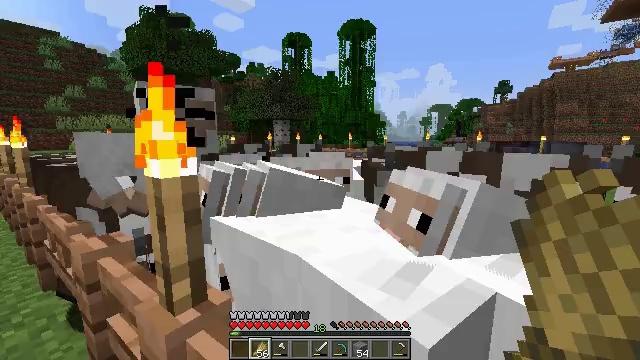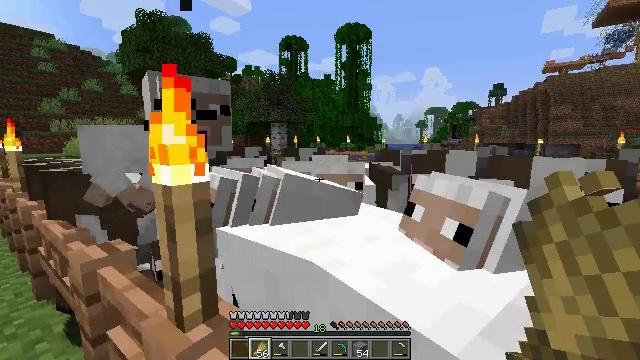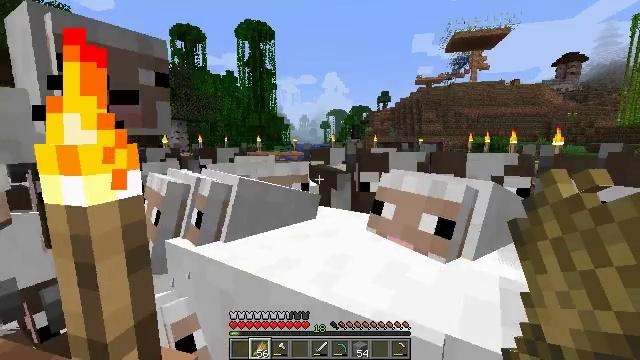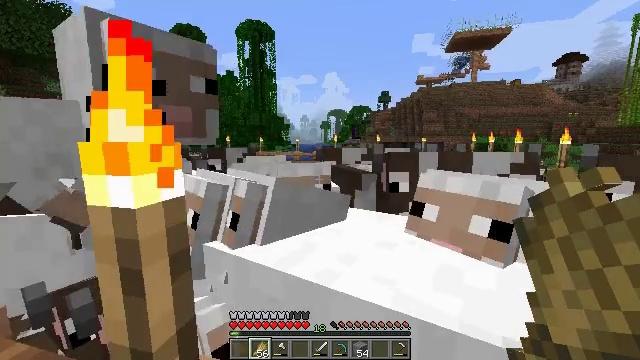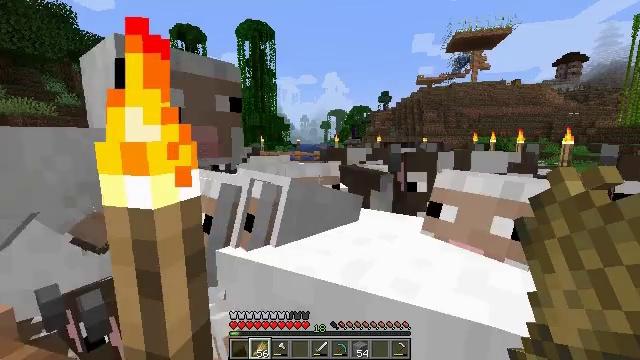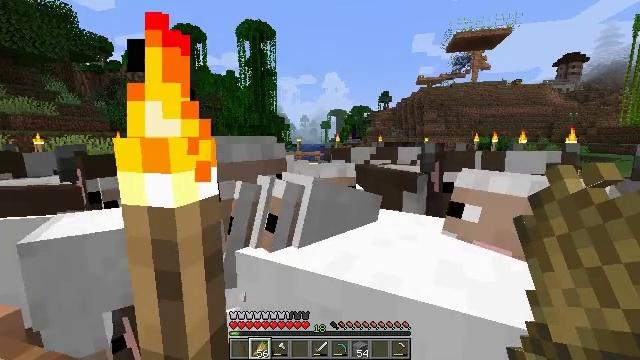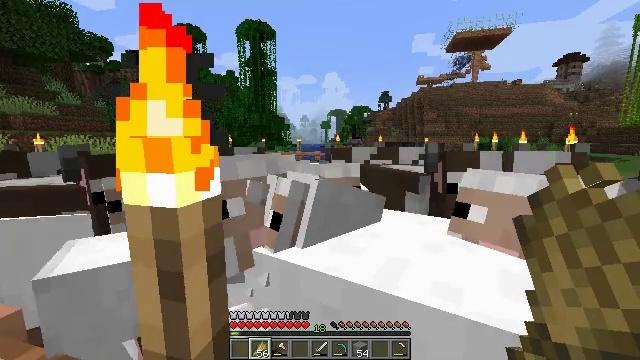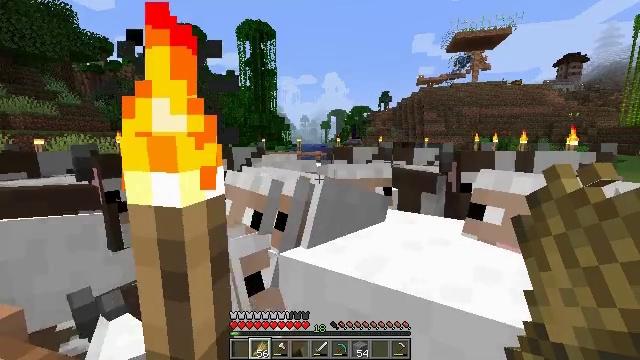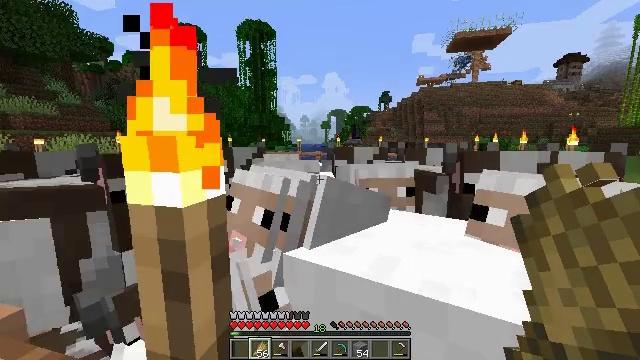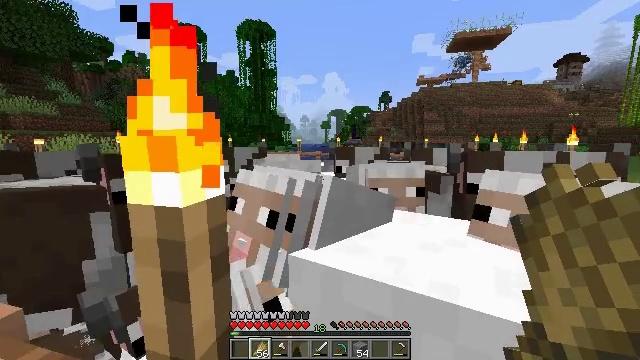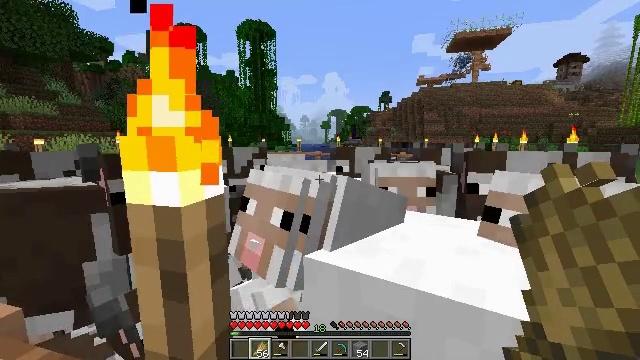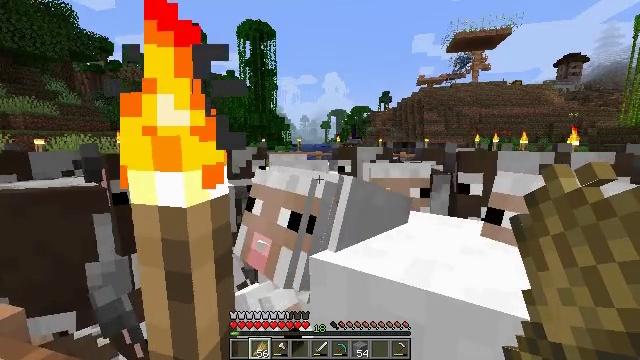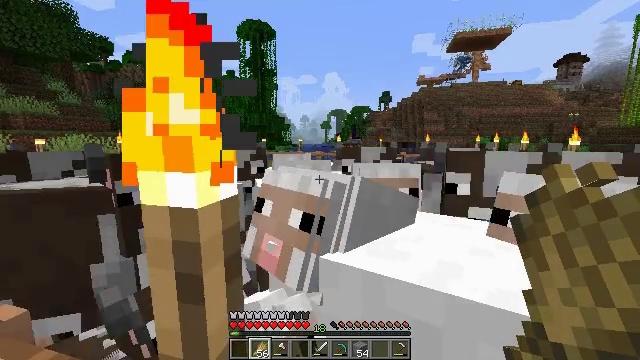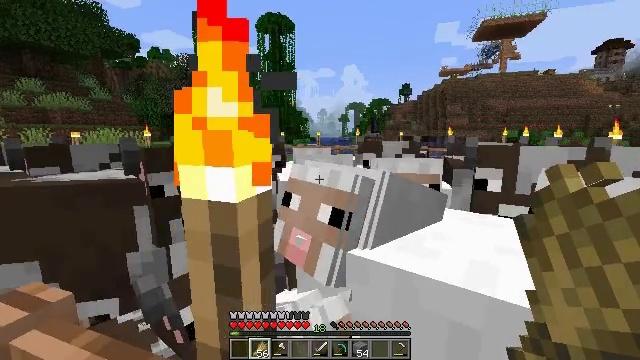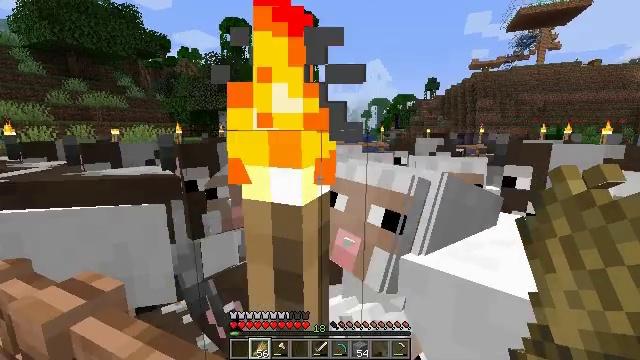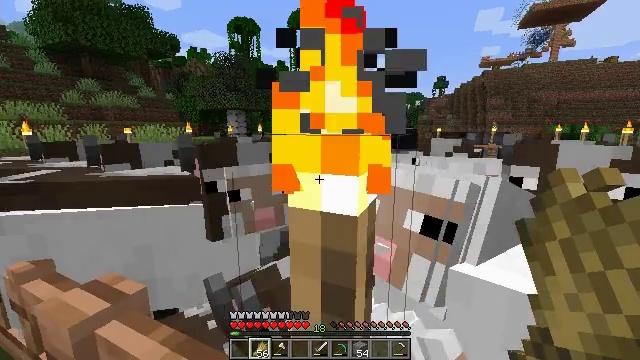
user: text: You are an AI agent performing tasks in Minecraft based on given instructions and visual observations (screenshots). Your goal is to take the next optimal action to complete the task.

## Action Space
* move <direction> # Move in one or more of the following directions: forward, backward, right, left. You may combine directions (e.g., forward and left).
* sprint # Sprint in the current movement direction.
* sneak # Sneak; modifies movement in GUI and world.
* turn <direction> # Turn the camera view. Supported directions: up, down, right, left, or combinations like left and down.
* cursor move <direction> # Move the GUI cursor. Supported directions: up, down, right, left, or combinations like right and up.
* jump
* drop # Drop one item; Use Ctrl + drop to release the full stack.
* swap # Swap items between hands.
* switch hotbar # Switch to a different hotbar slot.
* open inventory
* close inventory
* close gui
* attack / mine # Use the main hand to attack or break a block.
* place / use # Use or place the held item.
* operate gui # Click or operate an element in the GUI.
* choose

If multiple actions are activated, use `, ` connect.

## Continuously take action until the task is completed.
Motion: motion action
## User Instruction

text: Interact with the crafting table to create a jungle fence gate.
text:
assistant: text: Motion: move forward and move left, use / place
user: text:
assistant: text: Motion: move forward and move left, turn right, use / place
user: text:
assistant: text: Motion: no_op
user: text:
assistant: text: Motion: no_op
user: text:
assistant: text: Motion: no_op
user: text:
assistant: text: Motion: no_op
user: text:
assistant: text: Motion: no_op
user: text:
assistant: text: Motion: no_op
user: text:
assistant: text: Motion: no_op
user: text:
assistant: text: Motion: no_op
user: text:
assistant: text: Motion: move forward
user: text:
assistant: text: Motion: move forward
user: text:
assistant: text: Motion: move forward, turn left and down
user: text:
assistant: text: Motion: move forward, turn left
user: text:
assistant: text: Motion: move forward, turn left
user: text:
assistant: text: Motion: move forward
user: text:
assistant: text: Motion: move forward, use / place
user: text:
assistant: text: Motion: move forward and move left, use / place
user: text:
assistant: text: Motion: move forward and move left, use / place
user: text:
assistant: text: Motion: move forward and move left, use / place
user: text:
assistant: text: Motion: move forward and move left, use / place
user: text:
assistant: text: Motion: move forward, use / place
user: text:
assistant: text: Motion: move forward, use / place
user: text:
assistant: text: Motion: move forward, use / place
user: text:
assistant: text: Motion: move forward
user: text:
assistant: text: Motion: move forward, use / place
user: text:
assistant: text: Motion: move forward, use / place
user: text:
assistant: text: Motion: move forward, use / place
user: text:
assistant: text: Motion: move forward
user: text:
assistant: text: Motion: move forward, turn left, use / place